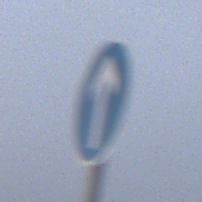
Verkehrszeichen: VorgeschriebeneFahrtrichtungGeradeaus
Umgebung: Outdoor, Nature
Tageszeit: SunriseSunset
Wetter: Overcast
Licht: Natural
Jahreszeit: NotSpecified
Kontrast: LowContrast